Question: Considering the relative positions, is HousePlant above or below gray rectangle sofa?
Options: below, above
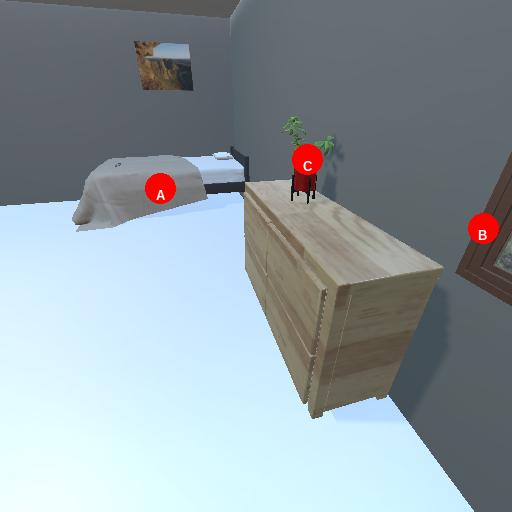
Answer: below